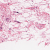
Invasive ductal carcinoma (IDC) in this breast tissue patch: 0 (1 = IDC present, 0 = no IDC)